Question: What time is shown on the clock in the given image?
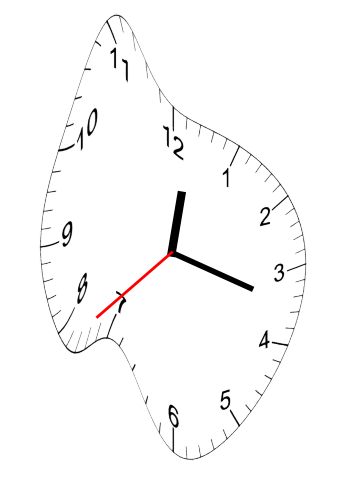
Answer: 12:17:38